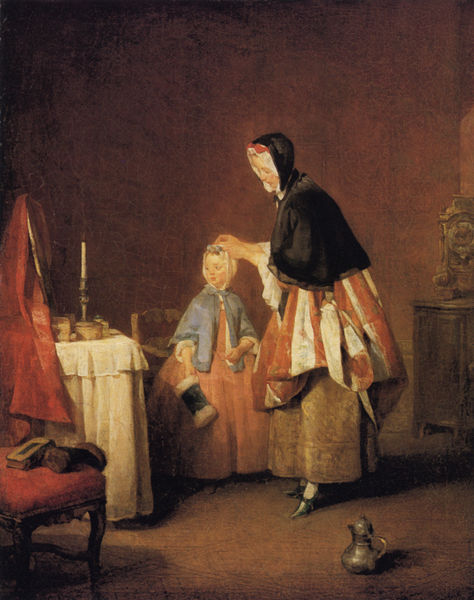
Titel: Le negligé, Die Morgentoilette
Künstler: Jean-Baptiste Siméon Chardin
Standort: Stockholm
Institution: Nationalmuseum
Schlagwörter: blau, dunkel, gemälde, hand, kopf, mann, rubens, schatten, umhang, weiß, frauen, mädchen, ocker, abend, ausschnitt, braun, frankreich, frau, geste, grau, handschuhe, hell, hut, kleid, kleider, licht, orange, raum, schwarz, stuhl, stühle, szene, tisch, zimmer, blick, dame, rot, tuch, beige, haube, rock, schleife, teppich, jacke, kappe, regal, wand, falten, pelz, samt, schale, silber, ärmel, bildnis, holland, innenraum, niederlande, portrait, porträt, schauen, spiegel, tischbein, tischdecke, tischtuch, öl, kalt, boden, gewand, haare, interieur, kostüm, mantel, reich, sessel, stoff, tücher, decke, kind, mutter, rokkoko, tochter, prinzessin, genre, ofen, henkel, kanne, krug, vase, adlig, bein, farbig, kommode, schrank, lehne, genrebild, schuhe, klein, winter, hocker, polster, spitz, tapete, gestreift, kerze, streifen, uhr, bett, schlafzimmer, teppichboden, lichteinfall, ankleiden, rüschen, fein, schick, katze, strümpfe, gefäß, zinn, buch, dose, amme, stiefel, chardin, de hooch, kinderfrau, tasche, schuh, anschauen, ausgehen, toilette, anrichte, kerzenleuchter, muff, diffus, wohlhabend, stuhlbeine, hilfe, bürgerlich, garderobe, höfisch, volant, polsterstuhl, schränkchen, waschtisch, kämmen, cape, krinoline, reifrock, helfen, kaputze, kapuze, wiege, anziehen, kinderstuhl, kinderzimmer, zinnkanne, putzen, jean baptiste simeon chardin, anzeihen, bescherung, doppeltischdecke, dosen, flähe, flöhe, geschenke, goevernante, holbein, inneneinrichtung, jan steen, jean simeon chardin, kann, kape, kindermädchen, läuse, pellerine, pompadour, steen, stühlchen, tucher, überzug, stühle uhr, krucg